Question: What is the value of this measurement?
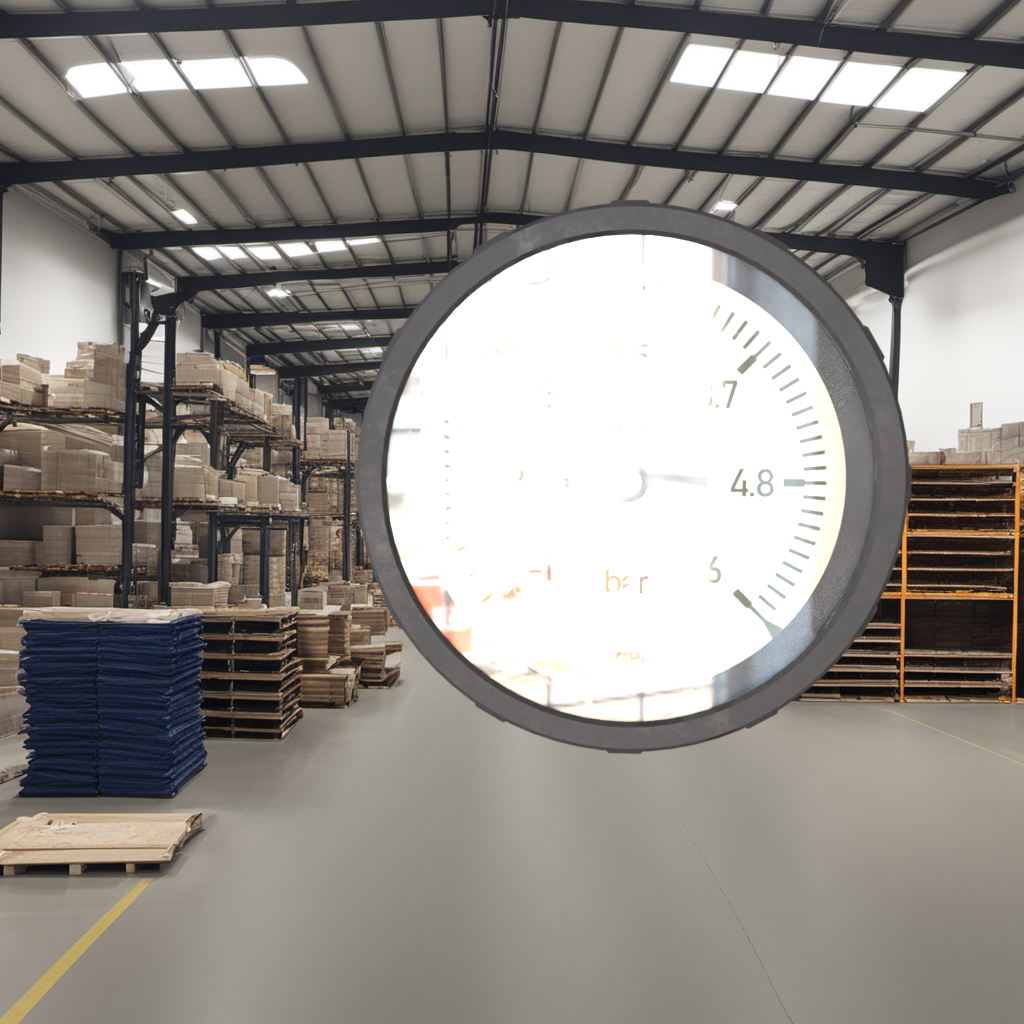
Answer: The result is 0.12
Question: What is the range of this measurement?
Answer: The range is from -1 to 6
Question: What is the minimum and maximum value of this measurement?
Answer: The minimum value is -1 and the maximum value is 6